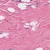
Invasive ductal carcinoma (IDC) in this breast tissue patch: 0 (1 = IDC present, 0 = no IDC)